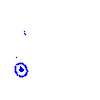
Particle: electron